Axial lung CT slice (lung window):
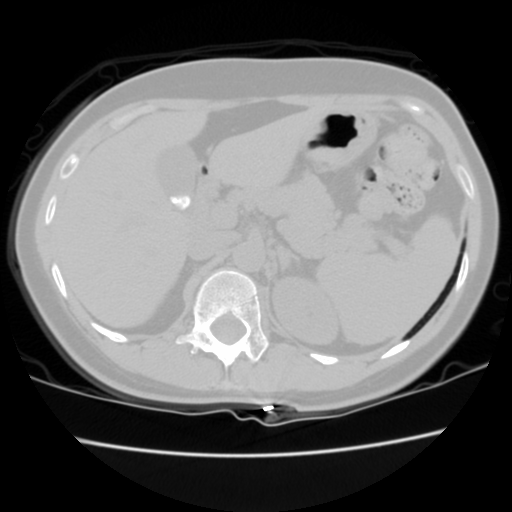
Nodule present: no